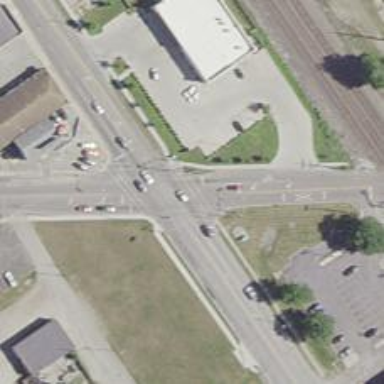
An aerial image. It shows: Marked crossing on footway.